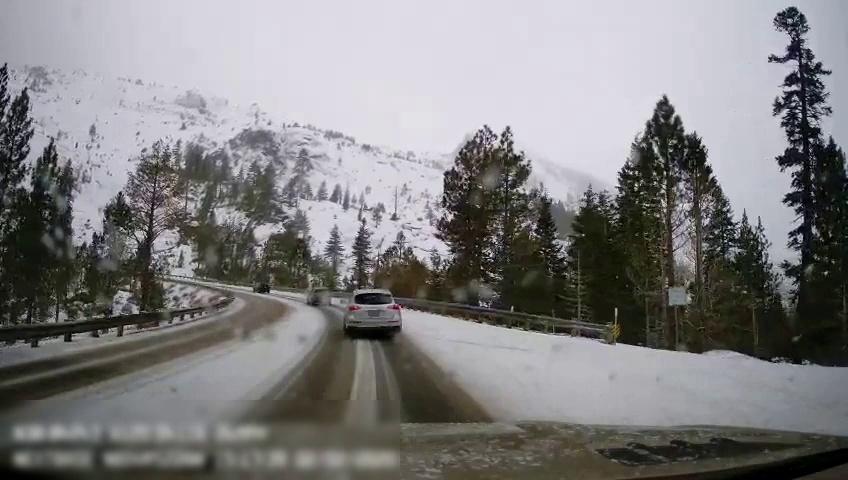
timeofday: Day
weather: Snowy
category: Drivable Space
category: Vehicles | Car
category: Vehicles | Car
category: Vehicles | Car
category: Traffic | Signs
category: Traffic | Signs